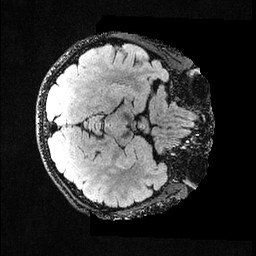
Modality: FLAIR
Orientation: axial
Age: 28
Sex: female
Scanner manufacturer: ge
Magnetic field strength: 3 T
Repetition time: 4.802 s
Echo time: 0.1162 s